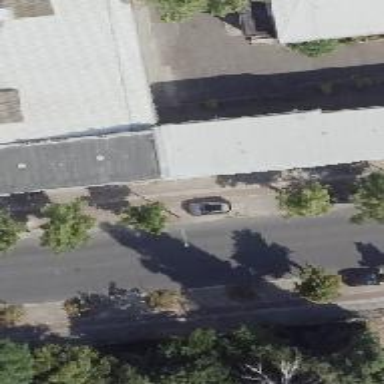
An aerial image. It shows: There is parking obstacle present.